Field crop: maize
Growth stage: 2
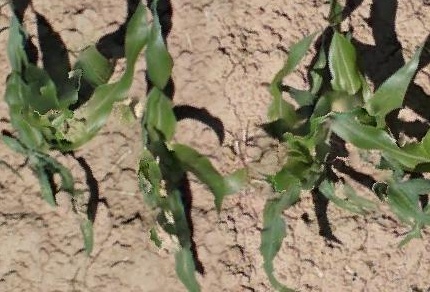
Species: maize